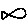
Label: fish